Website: apple
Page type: billing-address
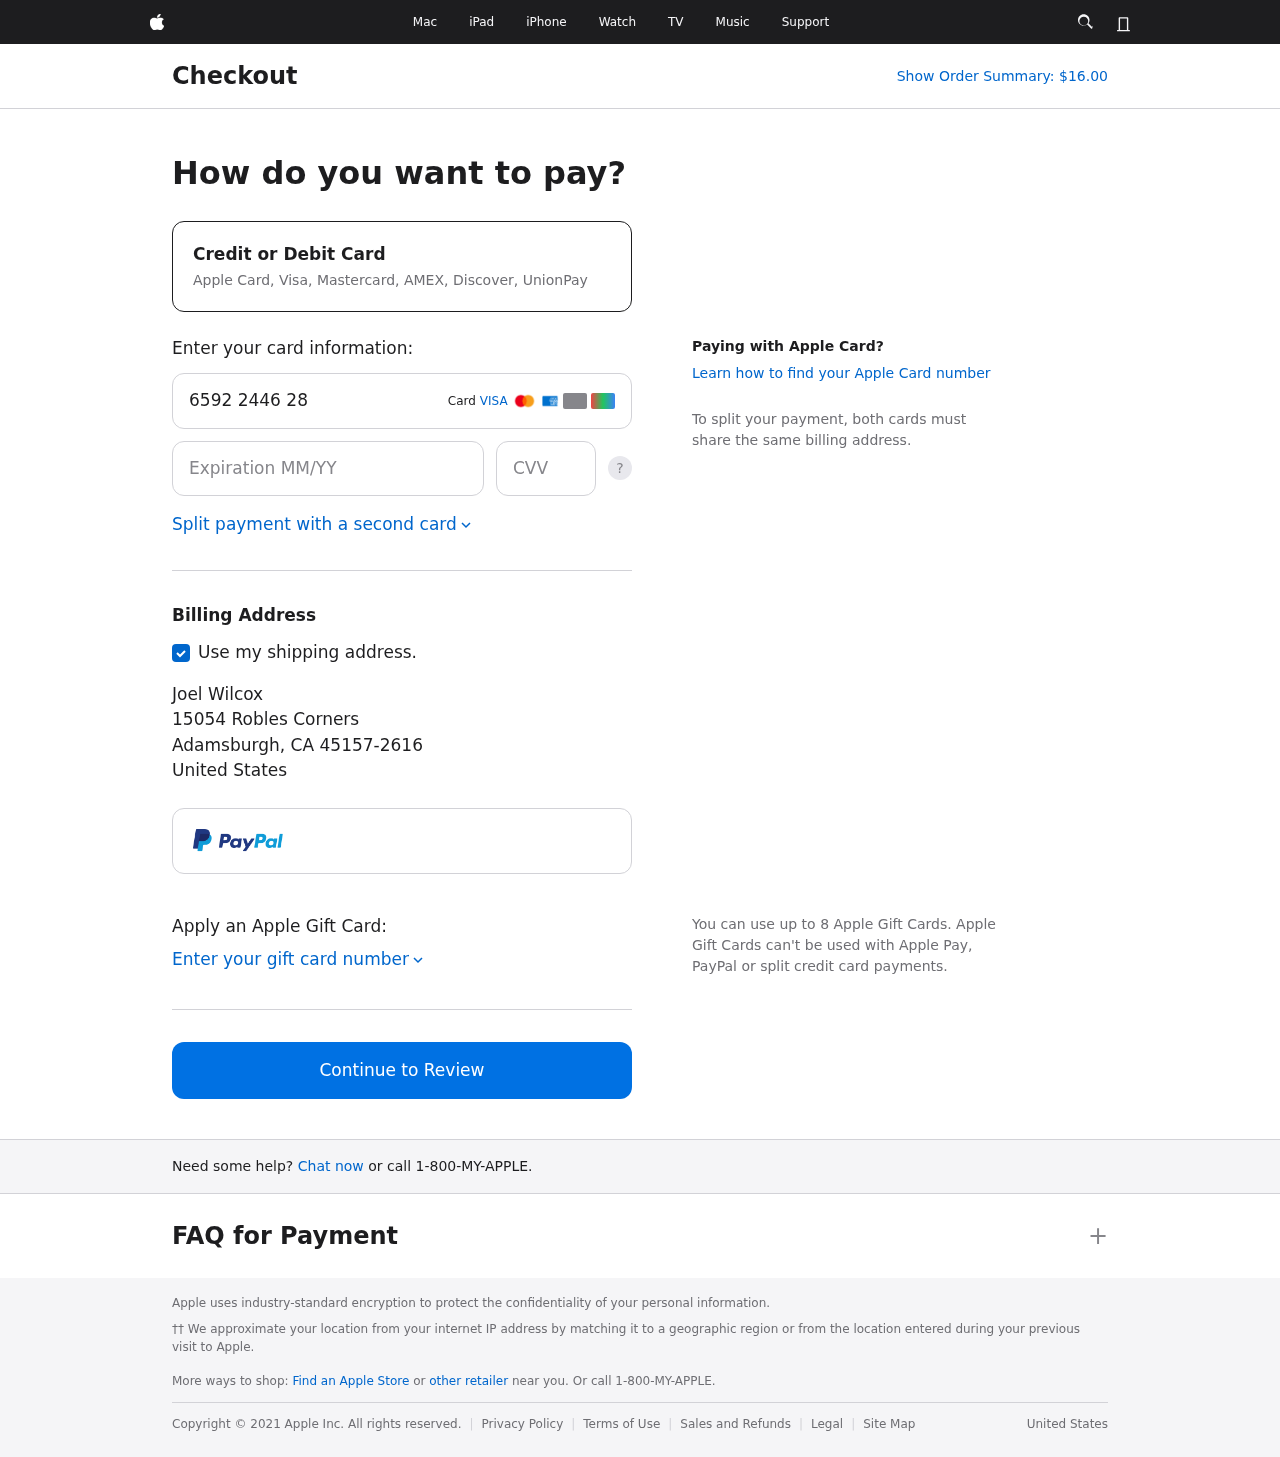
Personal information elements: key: PII_CARD_CVV
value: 269
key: PII_CARD_EXPIRY
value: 11/30
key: PII_CARD_NUMBER
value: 6592 2446 2884 5260
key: PII_CITY
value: Adamsburgh
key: PII_COUNTRY
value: United States
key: PII_FULLNAME
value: Joel Wilcox
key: PII_POSTCODE_FULL
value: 45157-2616
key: PII_STATE_ABBR
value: CA
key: PII_STREET
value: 15054 Robles Corners
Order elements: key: ORDER_TOTAL
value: Show Order Summary: $16.00